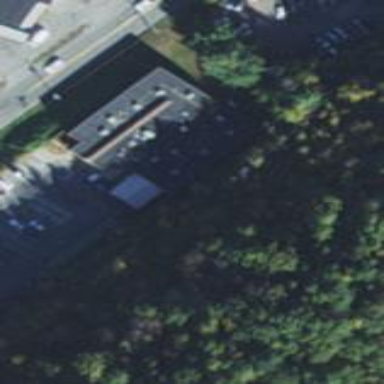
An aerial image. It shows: Public building.